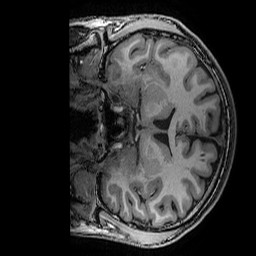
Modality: T1w
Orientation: coronal
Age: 18
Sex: male
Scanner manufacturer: ge
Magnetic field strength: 3 T
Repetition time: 0.007 s
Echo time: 0.00342 s